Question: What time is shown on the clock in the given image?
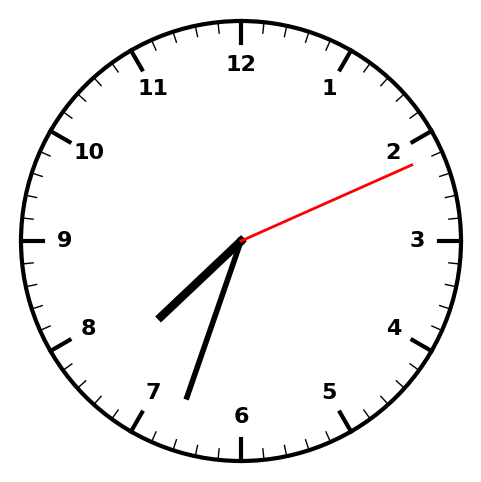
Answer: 07:33:11